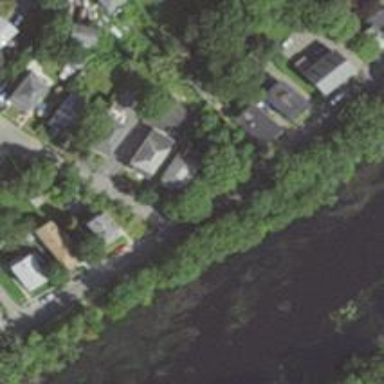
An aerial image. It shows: Neighborhood.